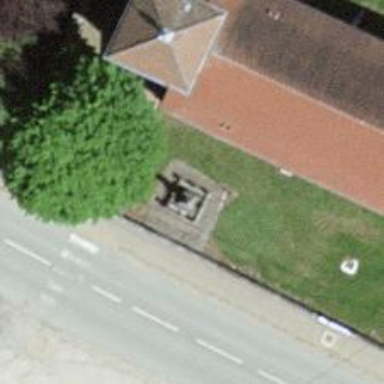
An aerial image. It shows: War memorial commemorating soldiers from World War I and World War II.